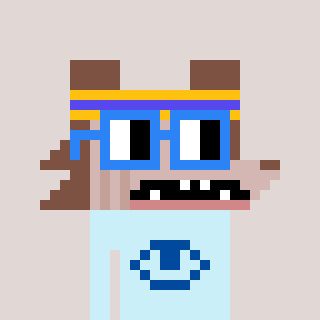
a pixel art character with square blue glasses, a werewolf-shaped head and a cold-colored body on a warm background